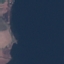
Label: SeaLake